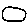
Label: circle